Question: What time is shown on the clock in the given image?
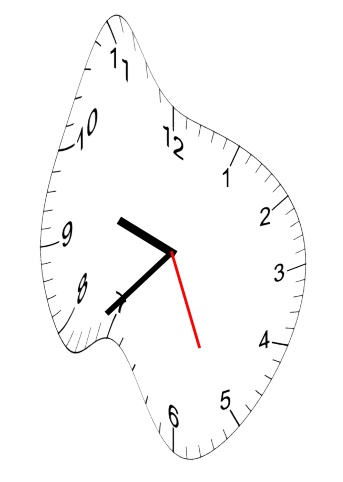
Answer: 09:37:26